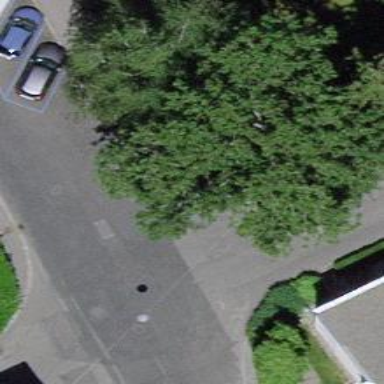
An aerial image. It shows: Kerb barrier.